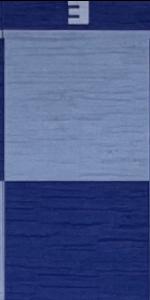
Label: Empty